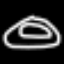
Label: donut